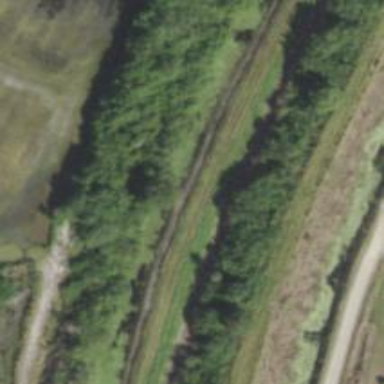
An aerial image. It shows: Abandoned railway.